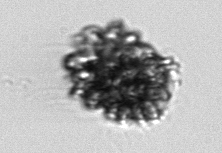
Label: Corymbellus